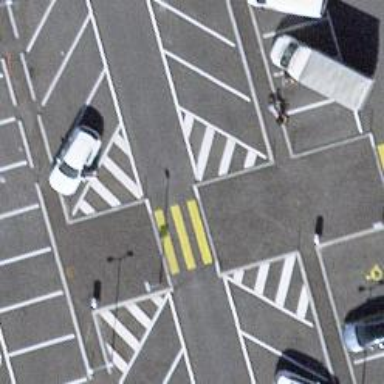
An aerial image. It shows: Uncontrolled zebra crossing on the road.